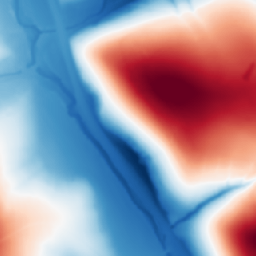
Category: multiscale
Decomposition family: dog
Decomposition parameters: sigma_low: 1
sigma_high: 100
Upsampling method: nearest
Upsampling parameters: scale: 8
Upsampling scale: 8